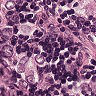
Metastatic tissue present: yes